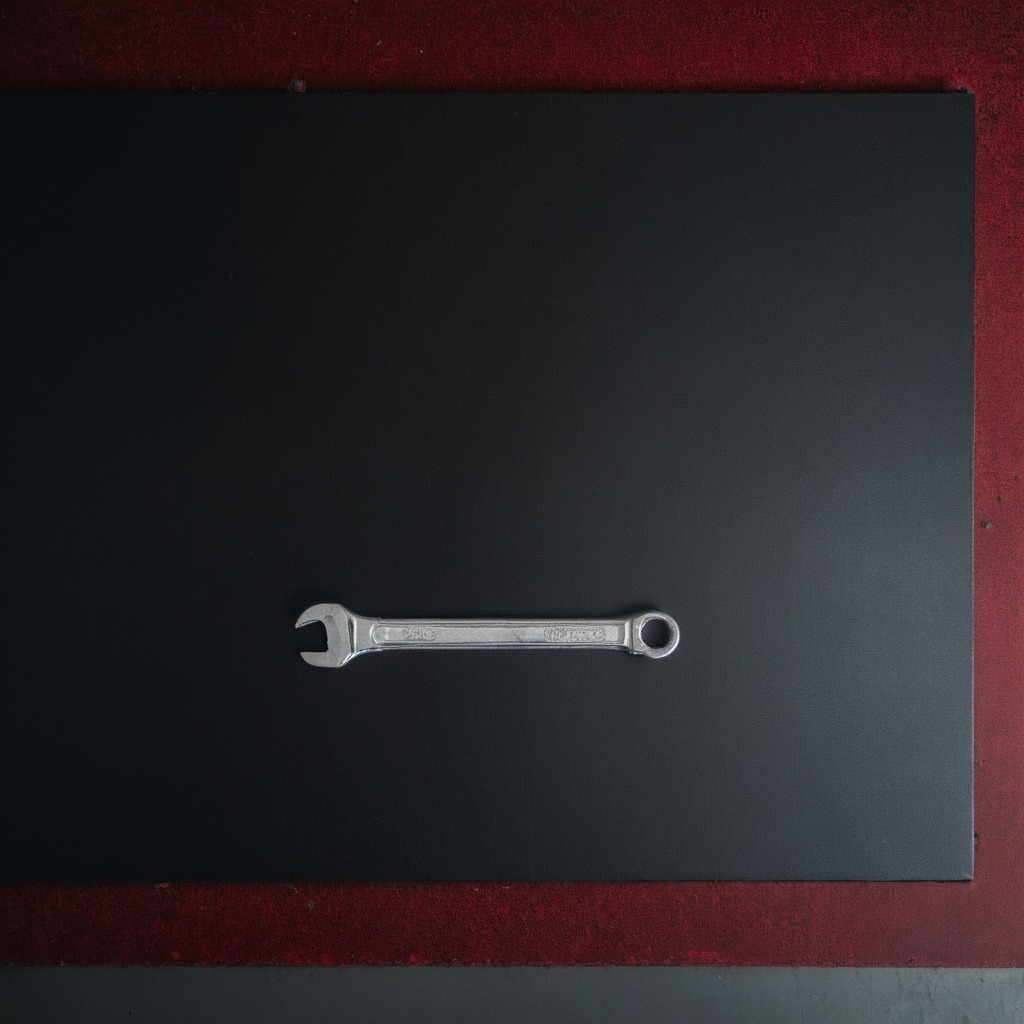
A wrench lying on a clean granite tabletop covered with a red rubber mat inside a workshop at night dim ambient light soft shadows worn but beneath the mat